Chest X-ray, PA view. Patient: 59 years old, sex M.
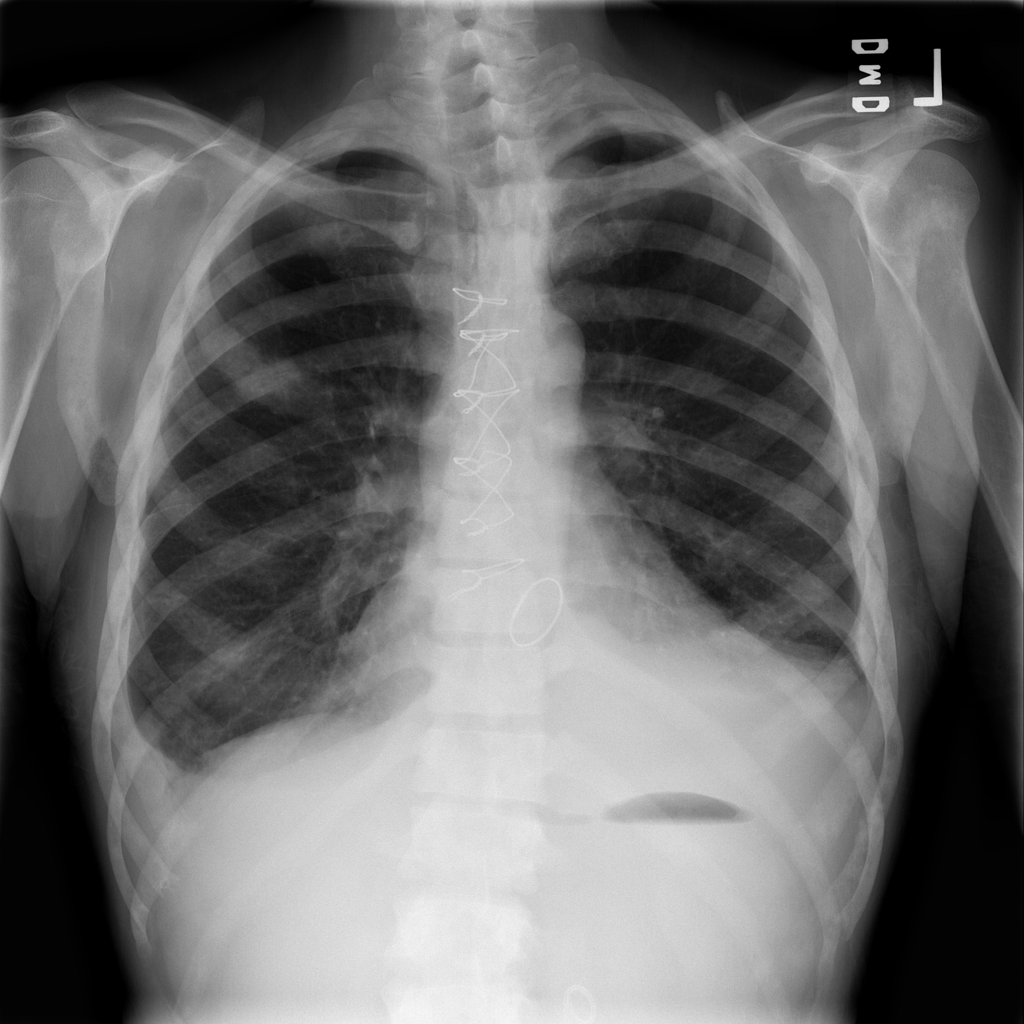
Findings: Effusion